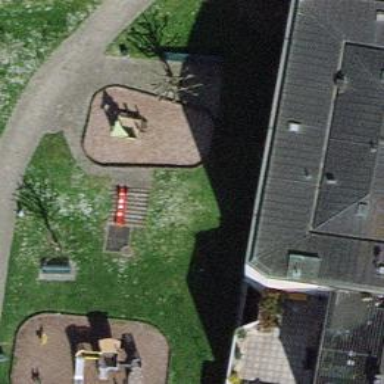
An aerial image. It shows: Playground area for leisure land.